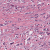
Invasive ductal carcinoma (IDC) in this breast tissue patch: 1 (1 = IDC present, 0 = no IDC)